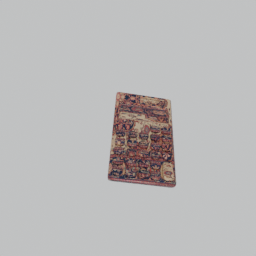
Label: electronics